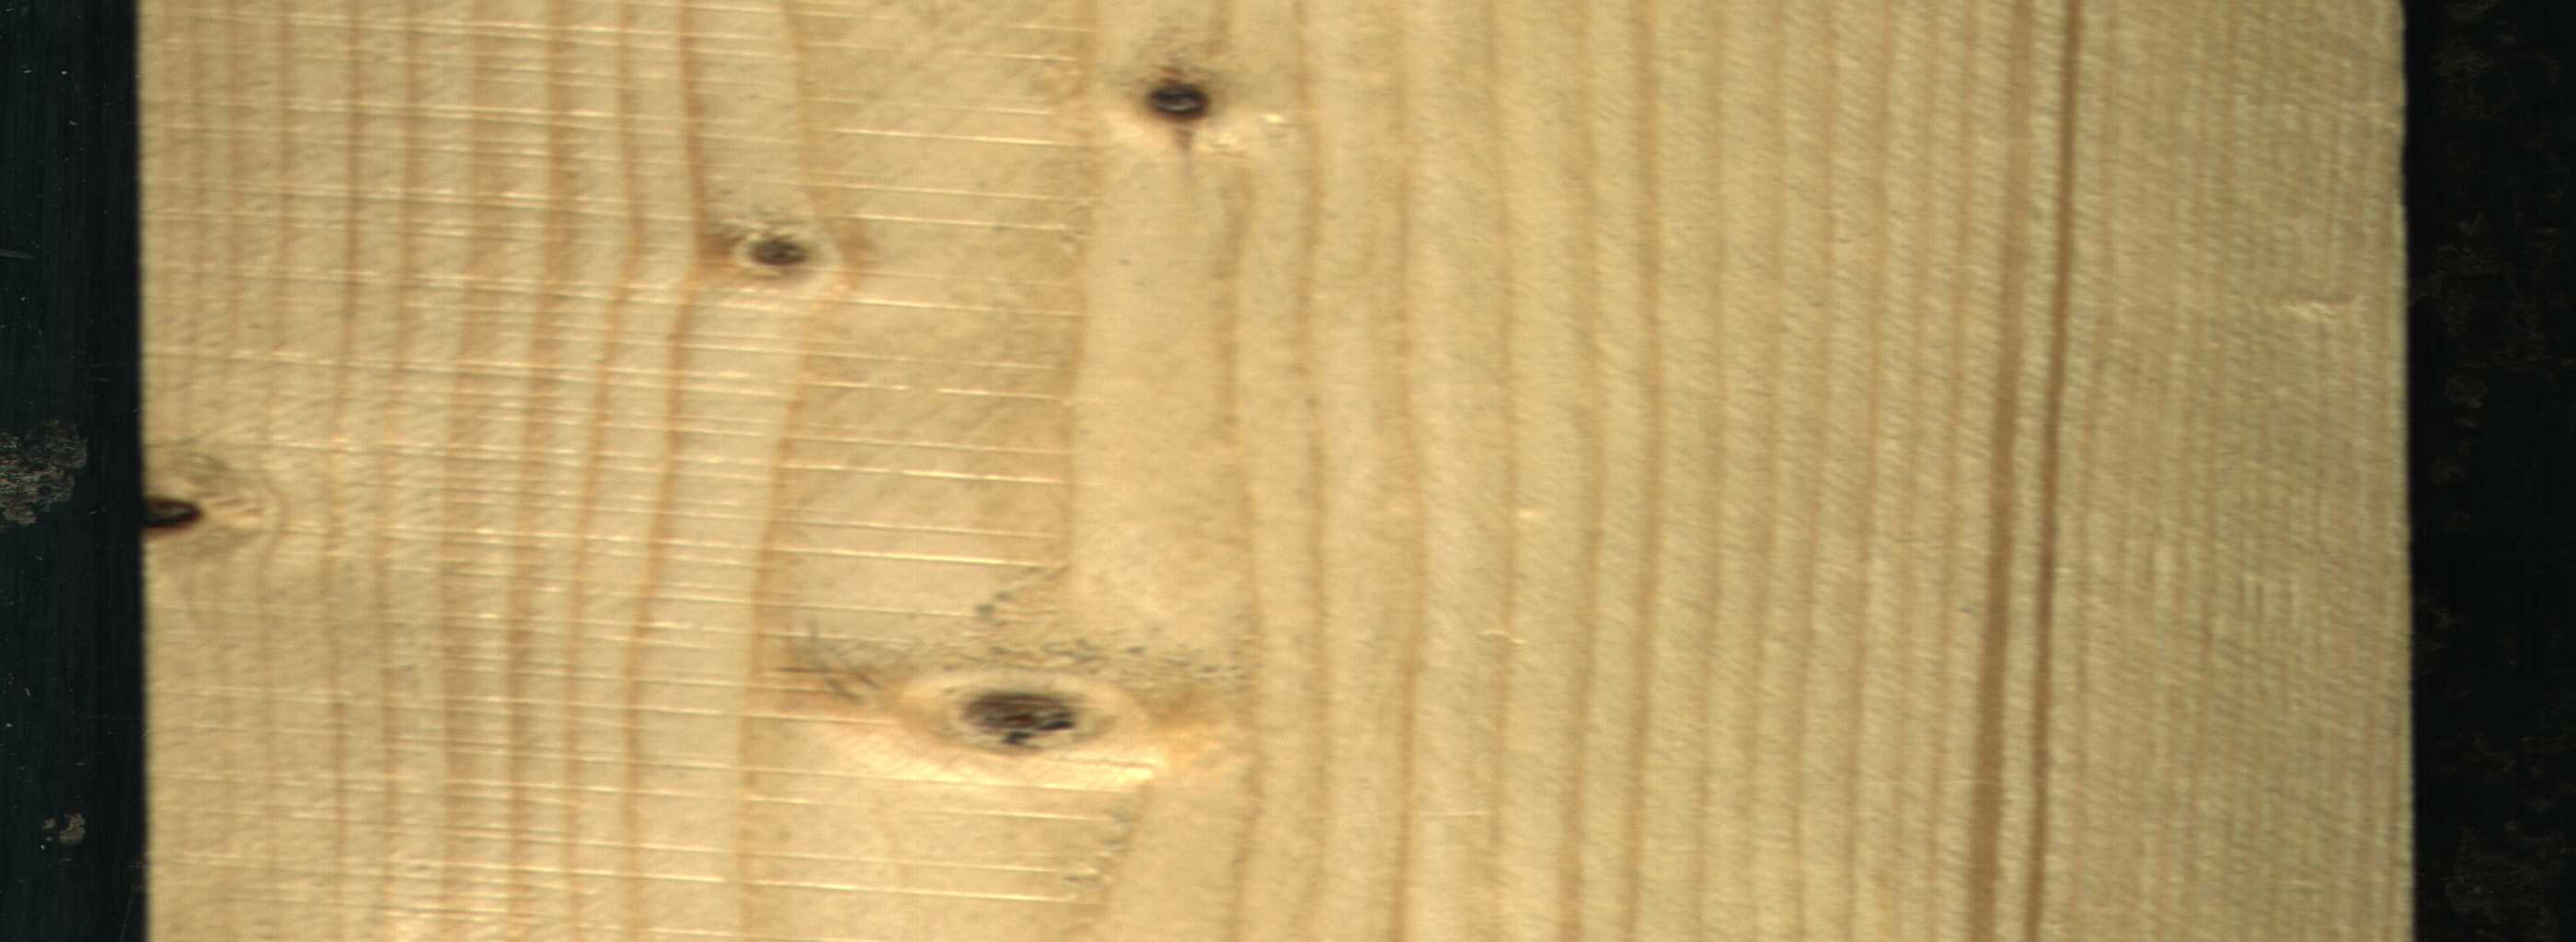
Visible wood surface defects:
Knot_missing
Dead_Knot
Dead_Knot
Live_Knot